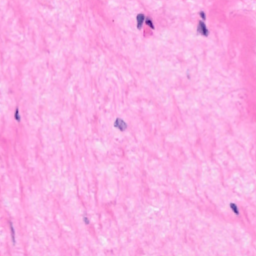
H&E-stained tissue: Breast